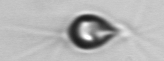
Label: Chrysochromulina